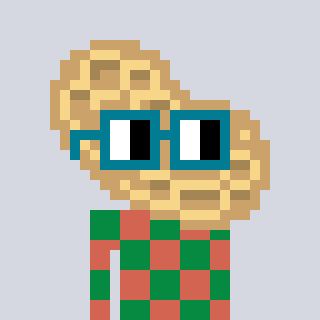
a pixel art character with square dark green glasses, a peanut-shaped head and a peachy-colored body on a cool background